Question:
As shown in the image, my buttons are not inline with eachother and the cancel button is far bigger than it should be.
This is the code I'm currently using:
'''
<div class="form-group row">
<div class="col-sm-offset-2 col-sm-10">
<%= button_tag t('btn.save'), class: 'btn btn-brand-color', type: 'submit' %>
<%= link_to t('btn.cancel'), :back, class: 'btn btn-default' %>
</div>
</div>
'''
What I want is to have the two buttons next to each other preferably by using already existing bootstrap classes.
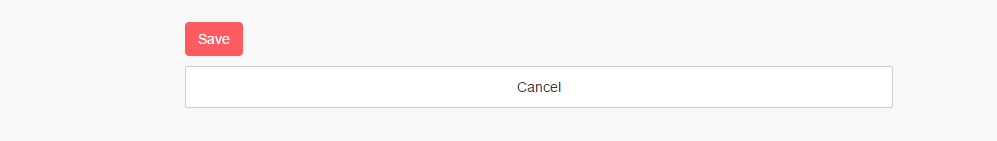
Answer: As per comment - you have a link (a) declaration which is set to 100%.
-
For others in the future: If there is any doubt about whether a class is vanilla bootstrap, or something you've inadvertently overriding a class you hadn't intended to, you can view bootstrap's native behavior by inspecting the html row or element, right clicking - then click on Copy as HTML
In this questions example that output would be
'''
<div class="form-group row">
<div class="col-sm-offset-2 col-sm-10">
<button name="button" type="submit" class="btn btn-brand-color"><span class="translation_missing" title="translation missing: en.btn.save">Save</span></button>
<a class="btn btn-default" href="javascript:history.back()"><span class="translation_missing" title="translation missing: en.btn.cancel">Cancel</span></a>
</div>
</div>
'''
Paste that into <URL> and click Run -- it's a good indicator of style interference (also Bootply lets you change versions of bootstrap to match your own.